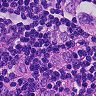
Metastatic tissue present: yes